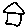
Label: house